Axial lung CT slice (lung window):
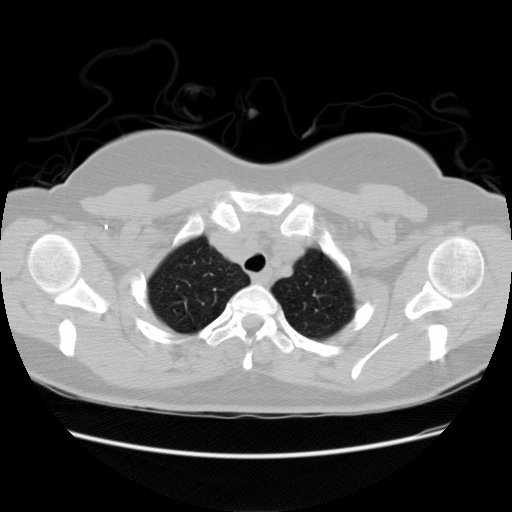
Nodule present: no